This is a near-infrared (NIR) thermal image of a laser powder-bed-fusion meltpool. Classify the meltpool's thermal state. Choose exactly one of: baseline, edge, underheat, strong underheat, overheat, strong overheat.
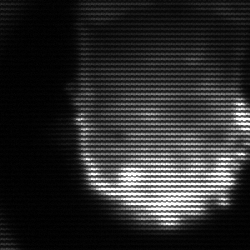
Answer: baseline